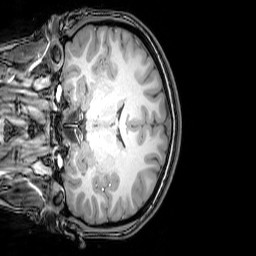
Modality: T1w
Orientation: coronal
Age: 20
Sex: female
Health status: healthy
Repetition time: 0.081 s
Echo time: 0.037 s